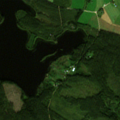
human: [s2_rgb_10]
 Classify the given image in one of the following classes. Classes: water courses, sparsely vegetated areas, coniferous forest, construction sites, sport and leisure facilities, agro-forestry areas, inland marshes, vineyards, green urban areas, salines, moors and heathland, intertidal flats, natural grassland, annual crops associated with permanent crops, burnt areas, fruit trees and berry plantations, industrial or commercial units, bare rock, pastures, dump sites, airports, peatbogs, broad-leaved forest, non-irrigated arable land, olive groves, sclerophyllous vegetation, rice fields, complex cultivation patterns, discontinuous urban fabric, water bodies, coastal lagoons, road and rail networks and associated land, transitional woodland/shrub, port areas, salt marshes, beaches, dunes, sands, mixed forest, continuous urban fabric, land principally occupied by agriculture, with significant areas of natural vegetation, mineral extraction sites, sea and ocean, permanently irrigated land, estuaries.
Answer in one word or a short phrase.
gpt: non-irrigated arable land, land principally occupied by agriculture, with significant areas of natural vegetation, coniferous forest, water bodies